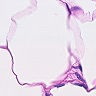
Metastatic tissue present: no